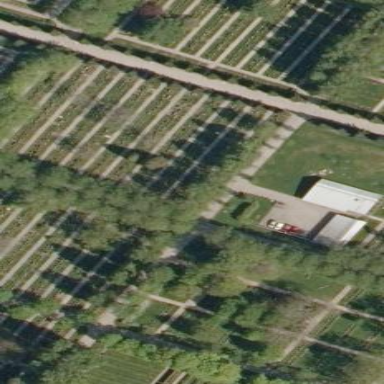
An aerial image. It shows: Sector within cemetery.